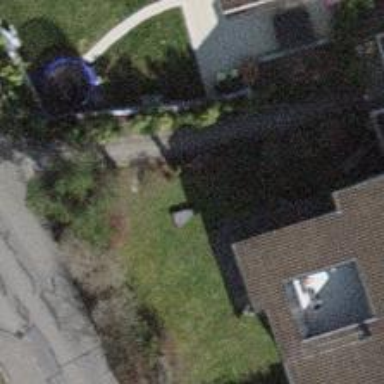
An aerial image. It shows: Residential garden.